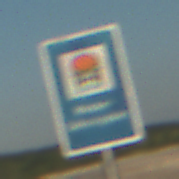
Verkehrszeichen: Wasserschutzgebiet
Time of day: SunriseSunset
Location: Outdoor (Beach)
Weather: Clear
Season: NotSpecified
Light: Natural